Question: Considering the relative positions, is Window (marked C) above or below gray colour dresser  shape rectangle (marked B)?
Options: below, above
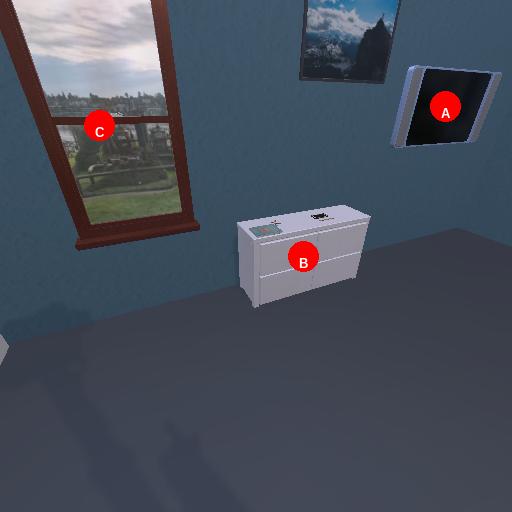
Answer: below